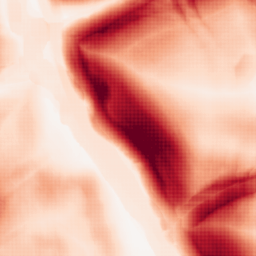
Category: morphological
Decomposition family: morphological_square
Decomposition parameters: operation: gradient
size: 20
Upsampling method: sinc_blackman
Upsampling parameters: scale: 8
kernel_size: 16
Upsampling scale: 8